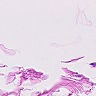
Metastatic tissue present: no